Aerial crown-view tile of a tropical tree (Barro Colorado Island, Panama), acquired 20241112:
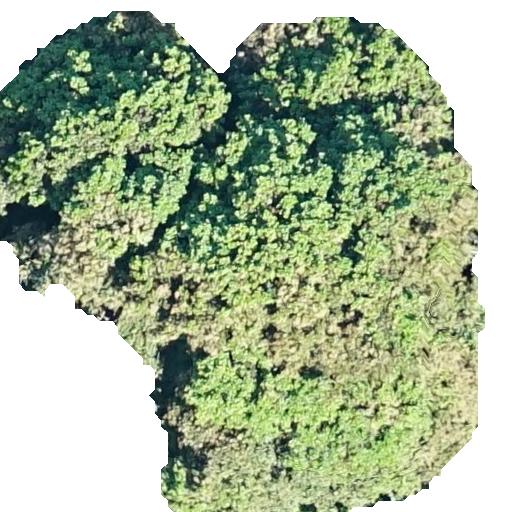
Species: Prioria copaifera
GBIF accepted scientific name: Prioria copaifera
Crown area: 300.817 m²